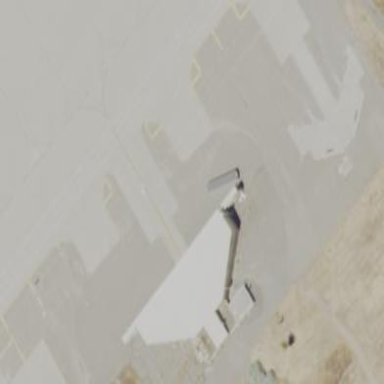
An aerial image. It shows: Hangar.